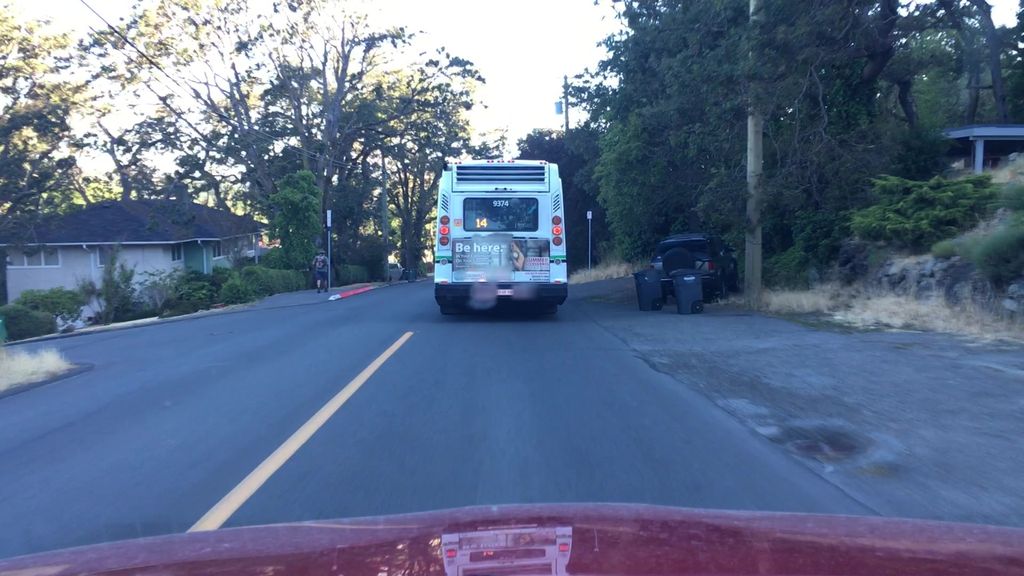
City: victoria